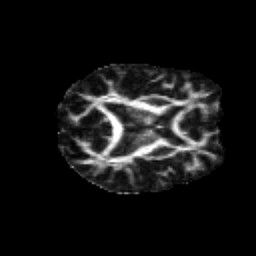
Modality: FA
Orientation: axial
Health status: healthy
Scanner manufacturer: siemens
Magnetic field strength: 3 T
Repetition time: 12 s
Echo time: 0.092 s